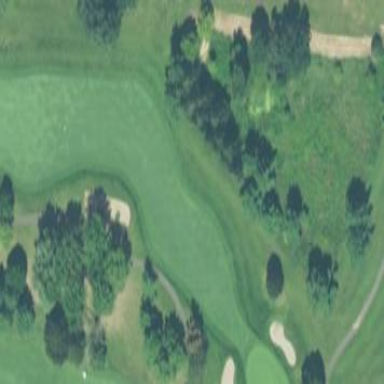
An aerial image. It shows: Grassy area designated as golf fairway.